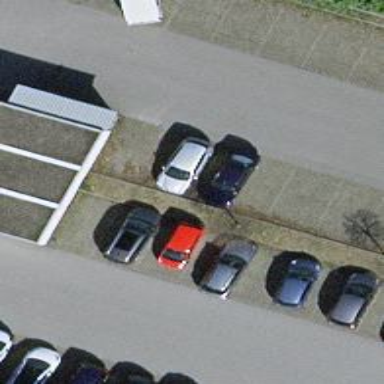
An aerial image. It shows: Parking building with flat roof.